Question: I'm using a basic dc.js DataTable with my CrossFilter data and trying to sort it via my Value attribute which is a number but I am getting odd ordering of the data.
Here is a JSFiddle showing the issue - <URL>
I set up my CrossFilter dimensions as follows:
'''
var ndx = crossfilter(data);
var parseDate = d3.time.format("%d/%m/%Y").parse;
data.forEach(function(d) {
d.date = parseDate(d.InDate);
d.Value = parseFloat(d.Value).toFixed(2);
});
var dateDim = ndx.dimension(function(d) {return d.date;});
var typeDim = ndx.dimension(function(d) {return d.Type;});
'''
And then I create the DataTable as follows:
'''
var datatable = dc.dataTable("#dc-data-table");
datatable
.dimension(dateDim)
.group(function(d) {return "";})
.size(data.length)
// dynamic columns creation using an array of closures
.columns([
function(d) { return d.Id; },
function(d) {return d.Indate;},
function(d) {return d.Type;},
function(d) {return d.Category;},
function(d) {return d.Value;}
]).sortBy(function(d) {
return d.Value;
})
.order(d3.descending);
'''
Here is what the ordering comes out like, as you can 99 is ordered before 4000.46 which is incorrect:

Is this a known issue with CrossDilter/dc.js? Or is there something I am doing wrong? Maybe I need to manipulate my data to make it work as in the correct manner?
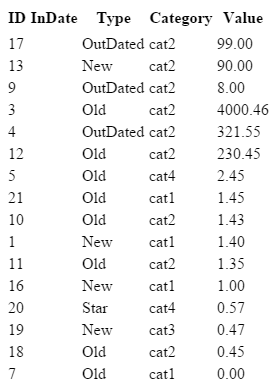
Answer: '.toFixed(2)' returns a string, and as such your sortBy function is sorting a string. Therefore it is correct that "99" is ordered before "4000.46". Switching your sortBy function to 'return +d.Value;' (the + forces a conversion back to a number) should fix your problem.
A fixed version of the JSFiddle: <URL>